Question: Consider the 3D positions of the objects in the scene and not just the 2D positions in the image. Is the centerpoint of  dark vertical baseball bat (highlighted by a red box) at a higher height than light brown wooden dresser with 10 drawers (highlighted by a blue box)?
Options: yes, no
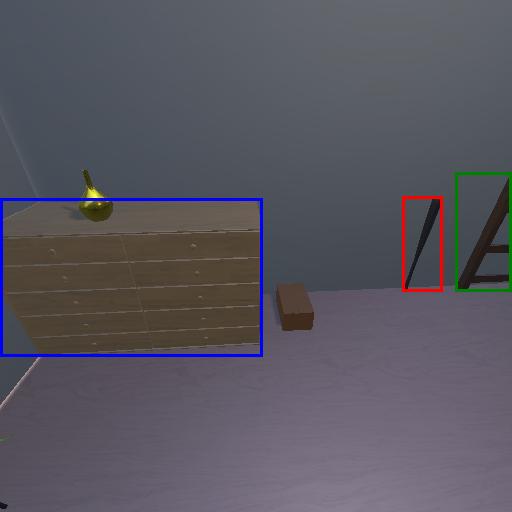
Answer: yes